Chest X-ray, PA view. Patient: 48 years old, sex M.
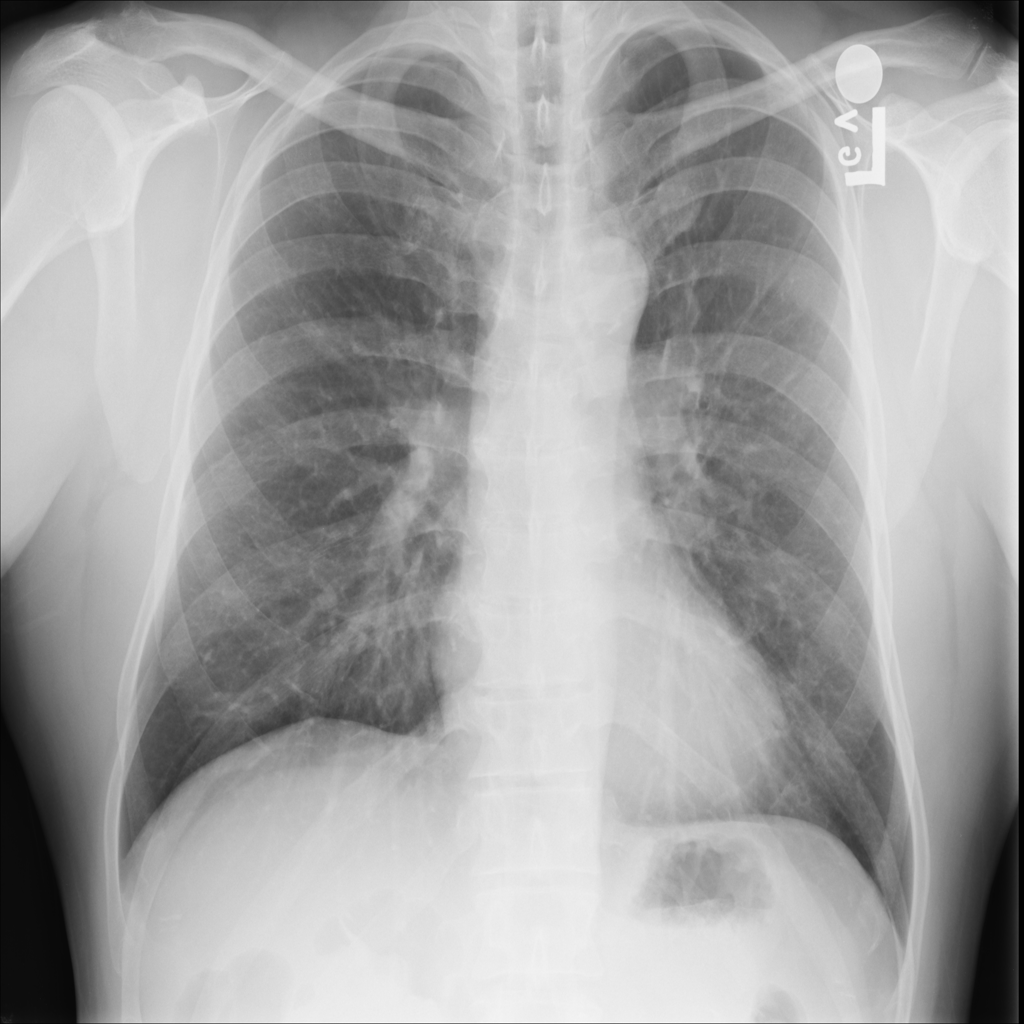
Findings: No Finding